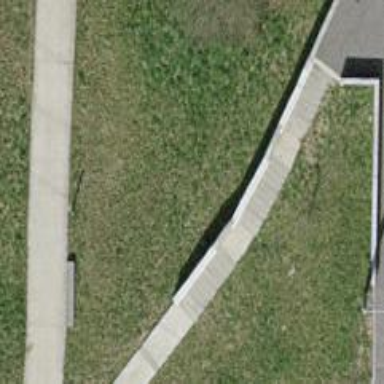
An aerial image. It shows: Concrete steps.